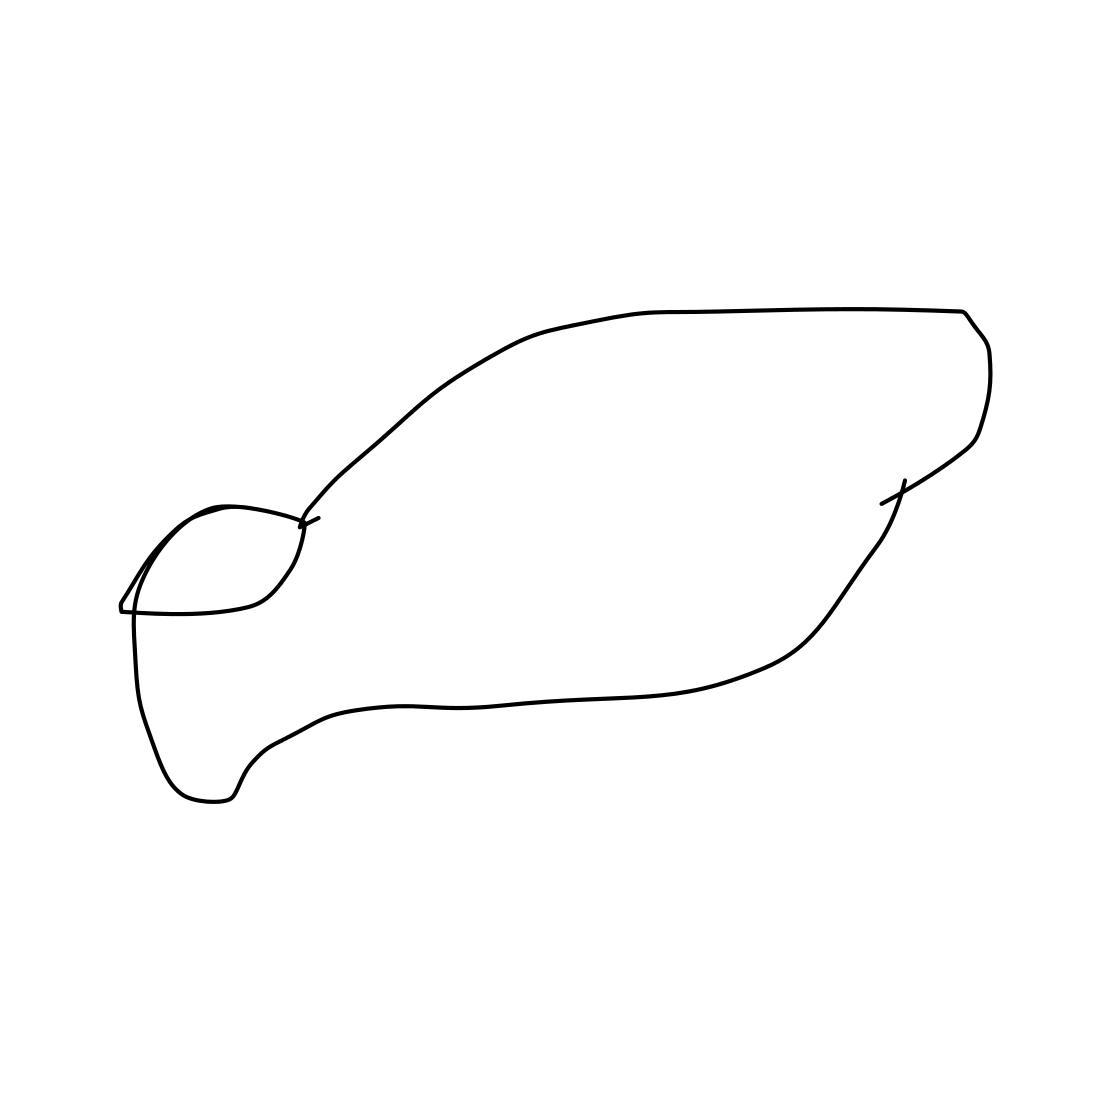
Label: shoe